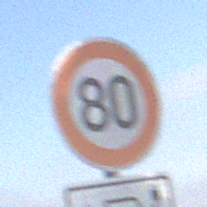
Verkehrszeichen: Geschwindigkeit80
Zusatzzeichen unten: HinweisDurchSinnbild22
Umgebung: Outdoor, Nature
Tageszeit: Midday
Wetter: PartlyCloudy
Licht: Natural
Jahreszeit: NotSpecified
Kontrast: HighContrast